Interaction volume radius: 5 \u00c5
Interaction volume height: 20 \u00c5
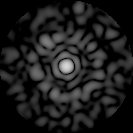
Disorder parameter: 0.8219